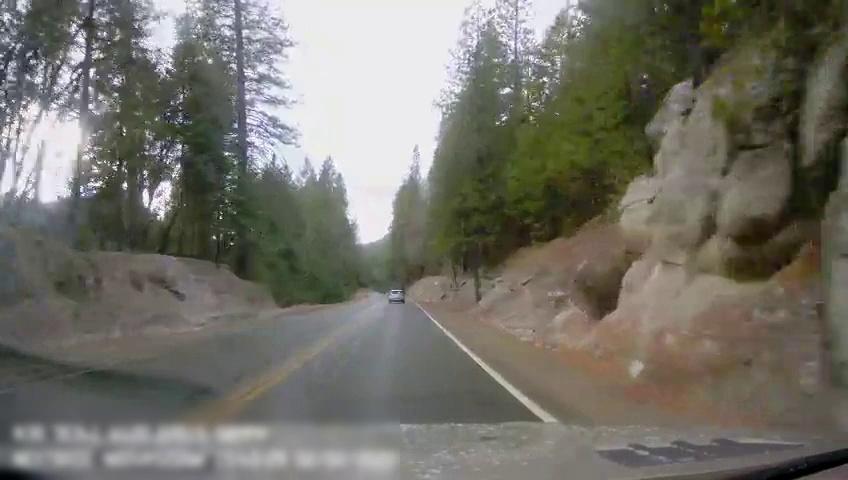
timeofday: Day
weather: Sunny
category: Drivable Space
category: Vehicles | SUV
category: Lanes | Alternate Lane
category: Lanes | Current Lane
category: Lanes | Opposite Lane